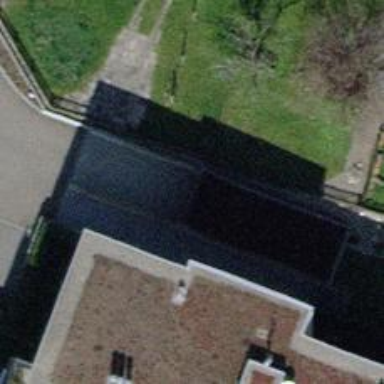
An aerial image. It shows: Parking entrance.